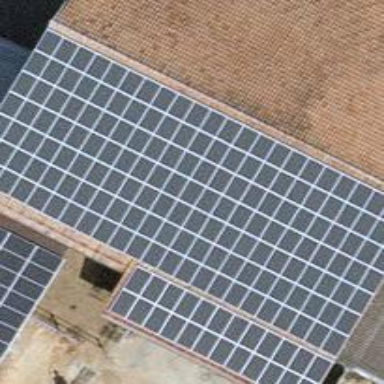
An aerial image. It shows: Solar power generator with photovoltaic panels.